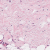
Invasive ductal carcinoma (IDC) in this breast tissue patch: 0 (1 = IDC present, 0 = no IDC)